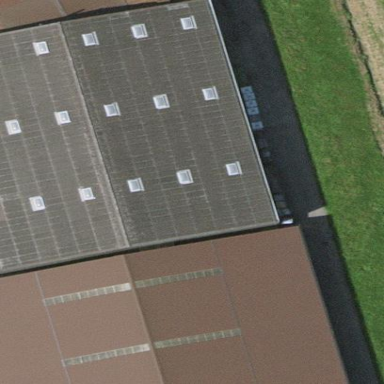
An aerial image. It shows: Industrial building.